Field crop: tomato
Growth stage: 1
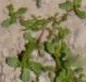
Species: portulaca